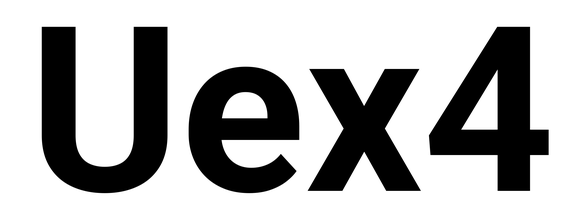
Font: Roboto_Bold